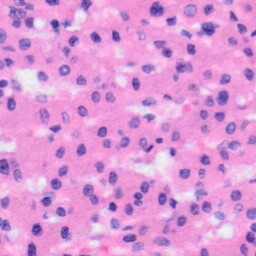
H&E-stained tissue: Liver